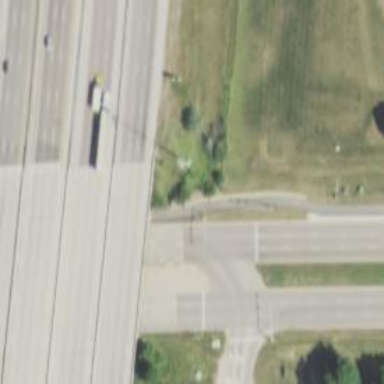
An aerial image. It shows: Primary highway.